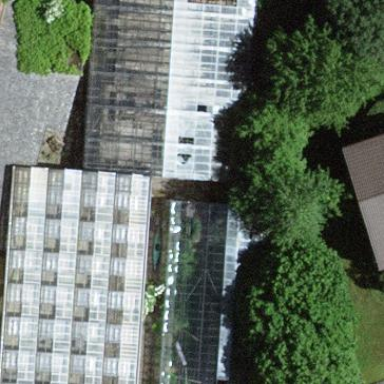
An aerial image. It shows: Greenhouse.